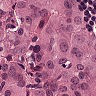
Metastatic tissue present: yes